Field crop: tomato
Growth stage: 2
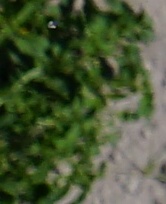
Species: tomato